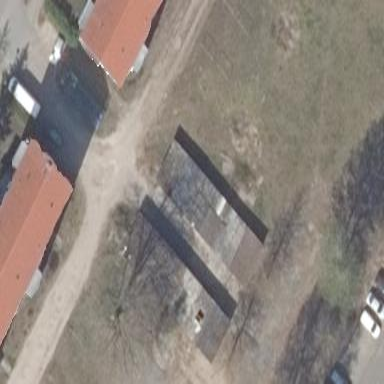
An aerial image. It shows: Group of garages.